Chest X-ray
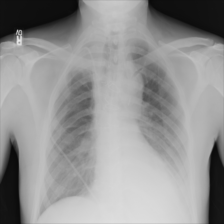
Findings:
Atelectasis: negative
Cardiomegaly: negative
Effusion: negative
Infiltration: negative
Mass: negative
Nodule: negative
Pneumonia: negative
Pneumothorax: negative
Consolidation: negative
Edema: negative
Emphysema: negative
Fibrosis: negative
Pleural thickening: negative
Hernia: negative